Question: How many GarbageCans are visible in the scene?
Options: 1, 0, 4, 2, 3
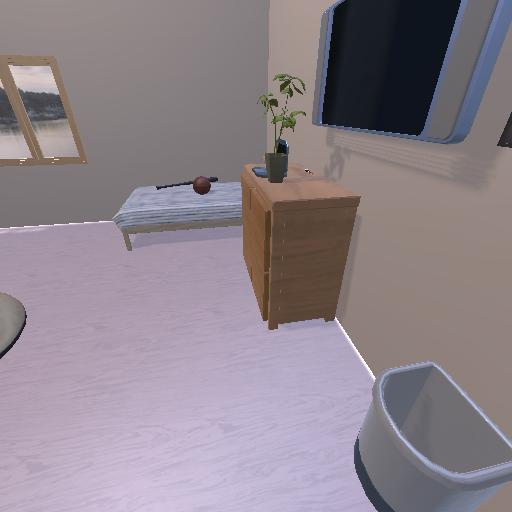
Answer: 1